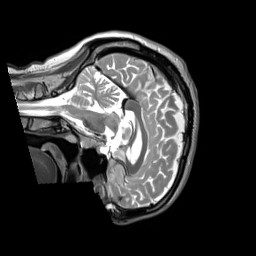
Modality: T2w
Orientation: sagittal
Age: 38
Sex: male
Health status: ill
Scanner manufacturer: siemens
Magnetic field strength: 3 T
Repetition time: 2.8 s
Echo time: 0.326 s